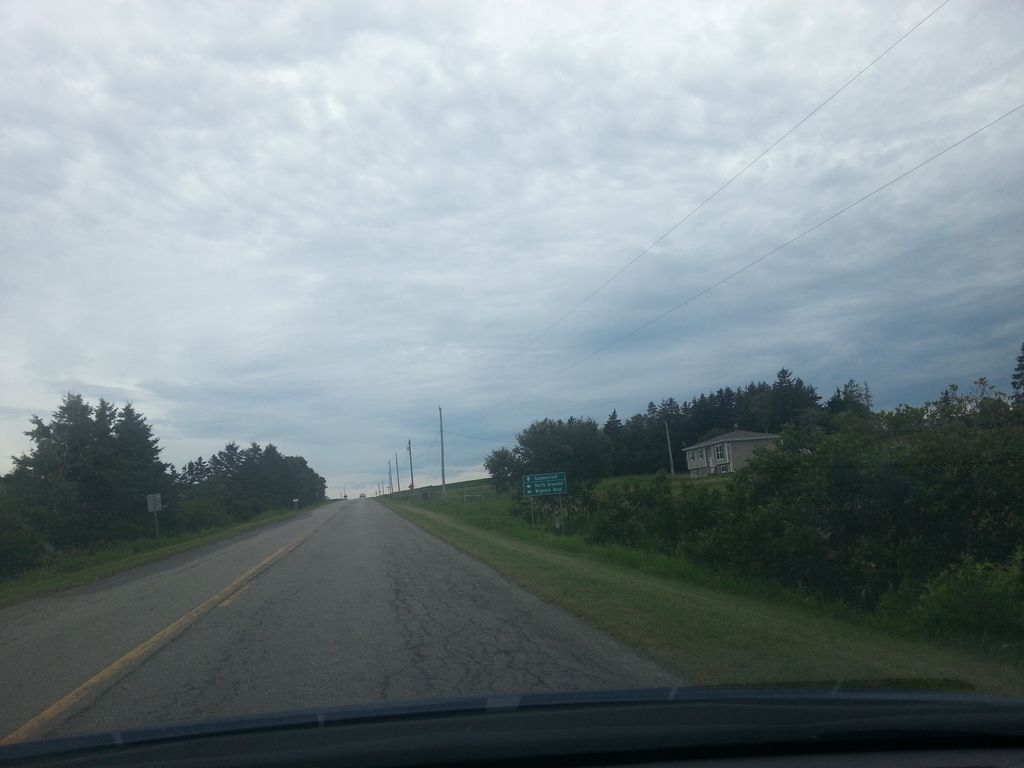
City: charlottetown